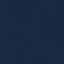
Land use / land cover: SeaLake